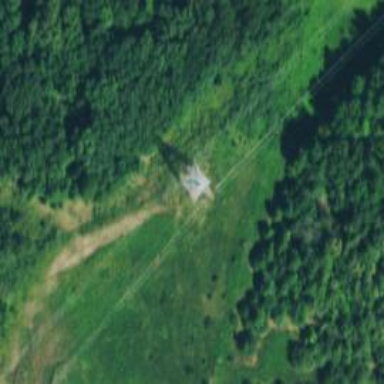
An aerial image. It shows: Lattice structure tower used for power transmission.